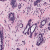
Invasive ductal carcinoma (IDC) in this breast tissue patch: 0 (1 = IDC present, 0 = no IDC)